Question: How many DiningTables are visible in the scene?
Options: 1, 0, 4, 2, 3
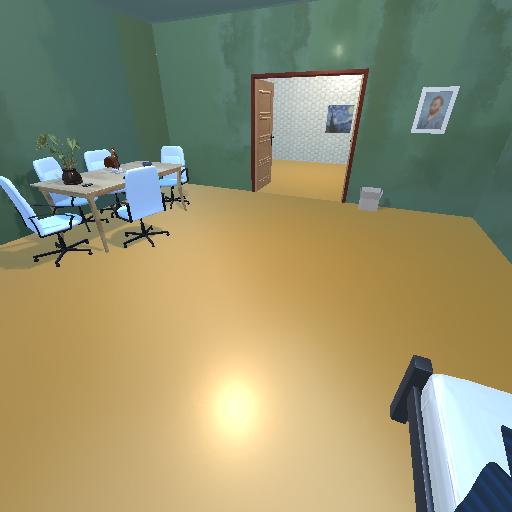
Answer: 1